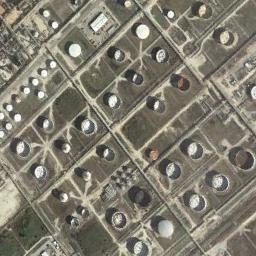
Label: storage tanks